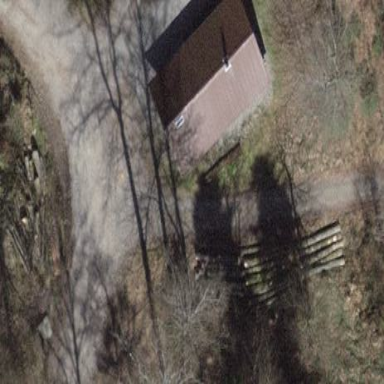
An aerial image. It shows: Building serving as picnic shelter.